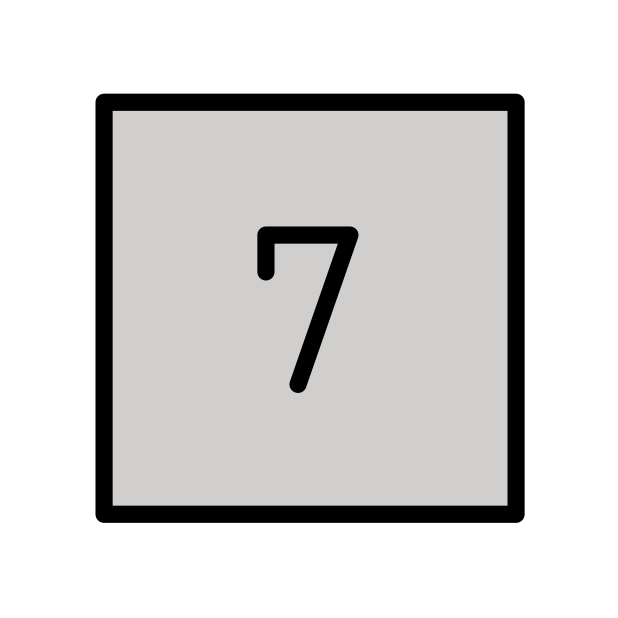
keycap: 7